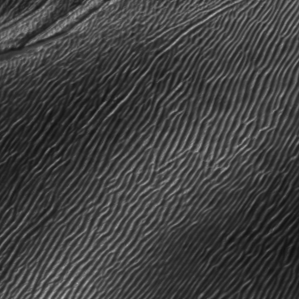
Label: frost